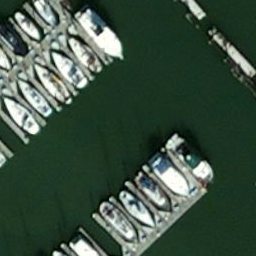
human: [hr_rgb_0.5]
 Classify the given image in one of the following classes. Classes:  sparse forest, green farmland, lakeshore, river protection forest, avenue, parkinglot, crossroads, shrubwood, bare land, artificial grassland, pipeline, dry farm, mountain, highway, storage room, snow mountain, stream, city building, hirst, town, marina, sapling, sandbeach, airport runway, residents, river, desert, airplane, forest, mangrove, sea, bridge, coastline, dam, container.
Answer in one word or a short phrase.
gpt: marina